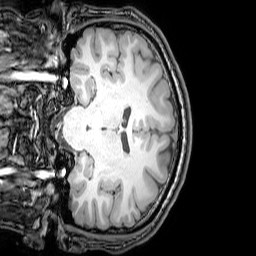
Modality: T1w
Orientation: coronal
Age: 24
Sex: male
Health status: healthy
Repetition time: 0.081 s
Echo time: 0.037 s